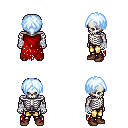
a pixel art fantasy rpg character, male body template, skeleton, red tattered cape, gold greaves, white cyan parted hairstyle, white cloth bandages, brown shoes, four views (front, back, left, right), 2x2 character sprite sheet, small pixel art, hard edges, no anti-aliasing